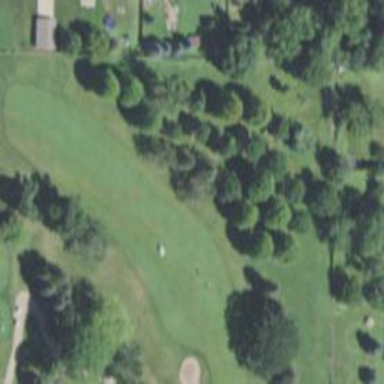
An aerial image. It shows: Golf hole.